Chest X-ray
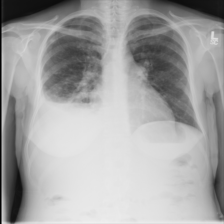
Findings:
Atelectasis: negative
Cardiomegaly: negative
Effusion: positive
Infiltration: negative
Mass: negative
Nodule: positive
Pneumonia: negative
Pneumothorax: negative
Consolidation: negative
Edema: negative
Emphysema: negative
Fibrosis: negative
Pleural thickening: negative
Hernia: negative